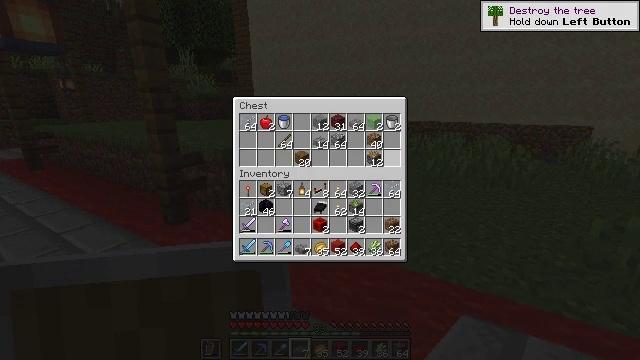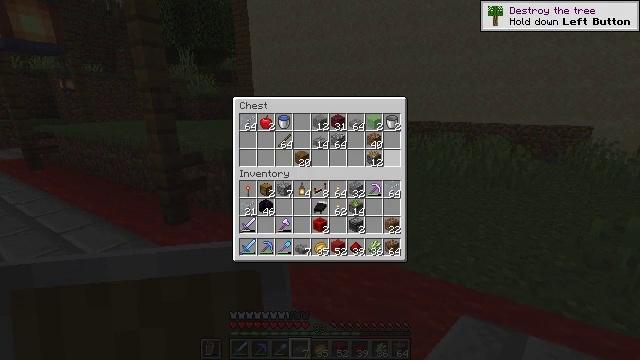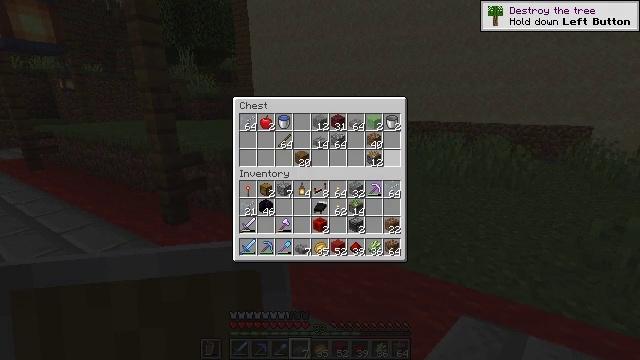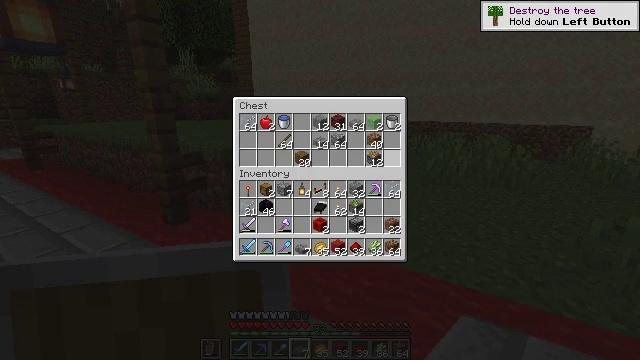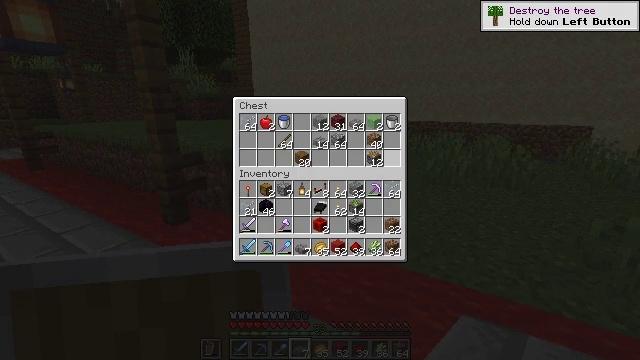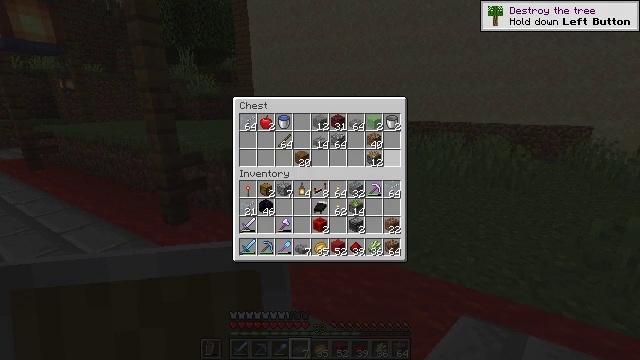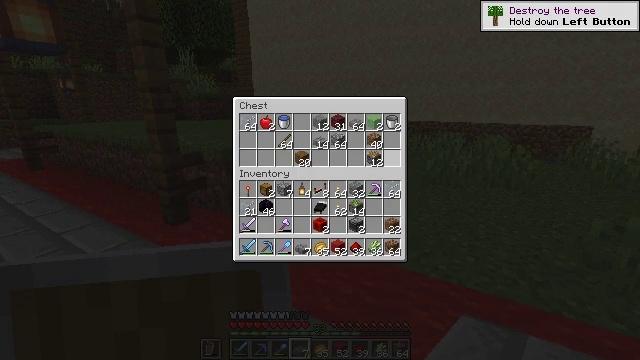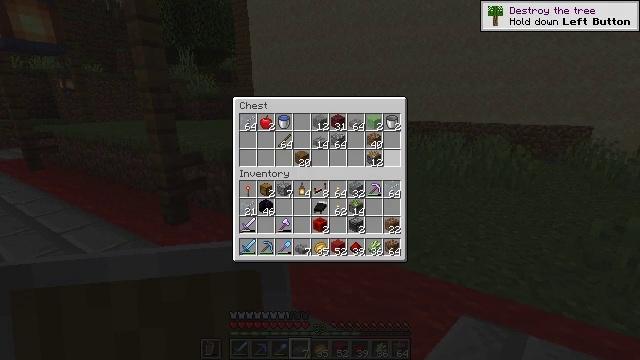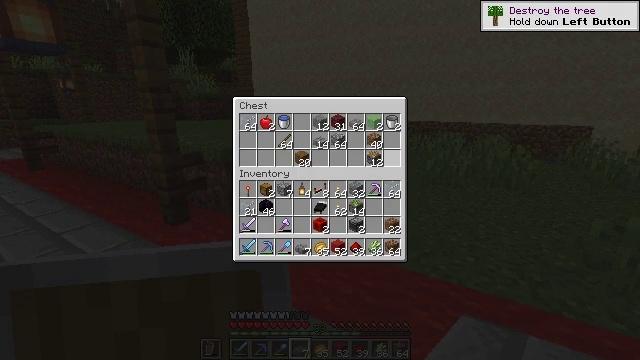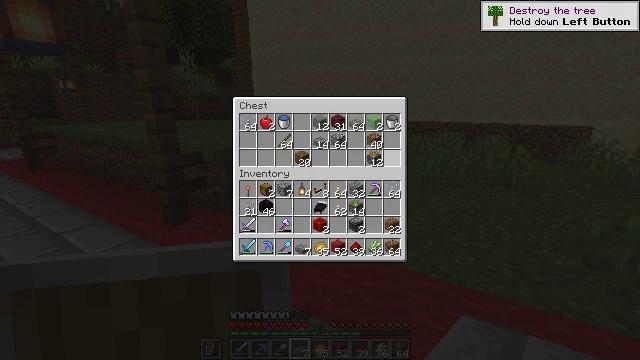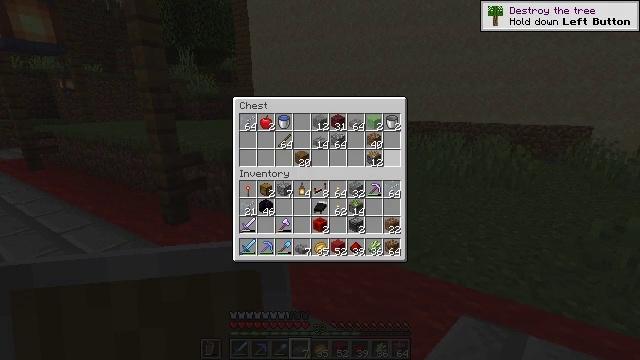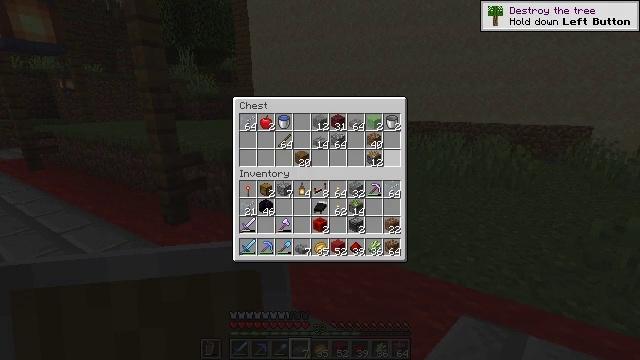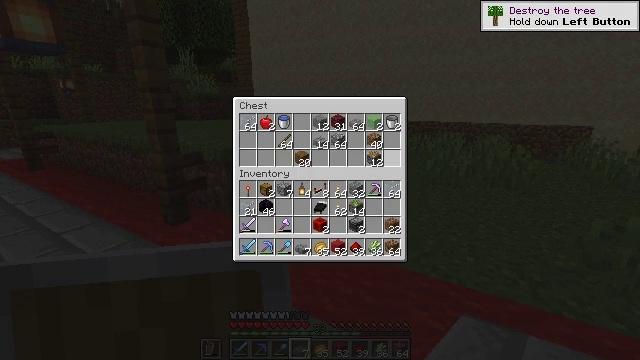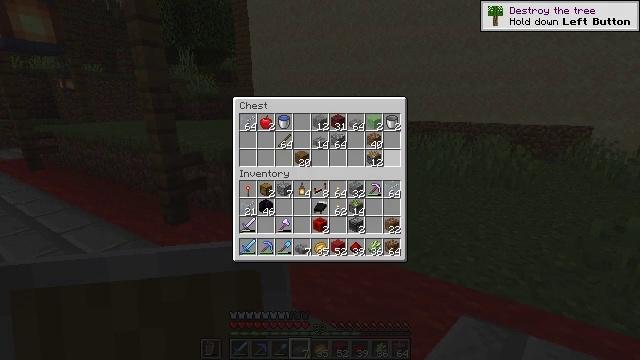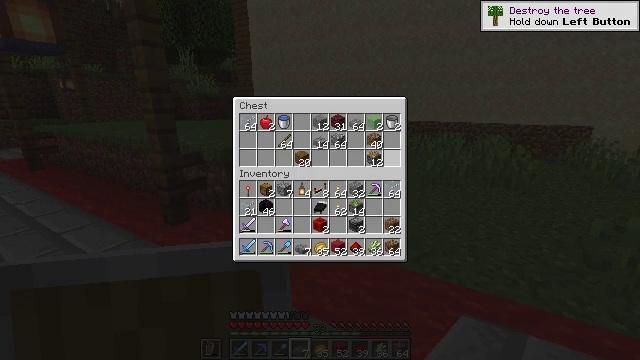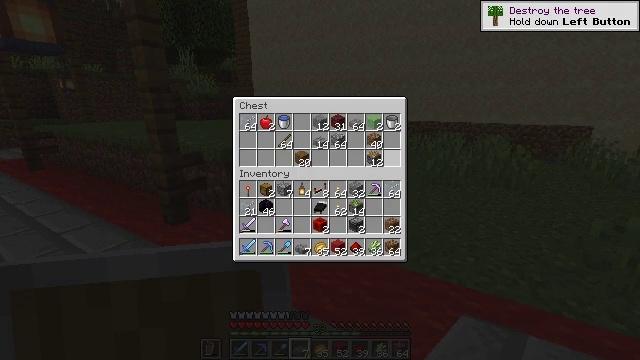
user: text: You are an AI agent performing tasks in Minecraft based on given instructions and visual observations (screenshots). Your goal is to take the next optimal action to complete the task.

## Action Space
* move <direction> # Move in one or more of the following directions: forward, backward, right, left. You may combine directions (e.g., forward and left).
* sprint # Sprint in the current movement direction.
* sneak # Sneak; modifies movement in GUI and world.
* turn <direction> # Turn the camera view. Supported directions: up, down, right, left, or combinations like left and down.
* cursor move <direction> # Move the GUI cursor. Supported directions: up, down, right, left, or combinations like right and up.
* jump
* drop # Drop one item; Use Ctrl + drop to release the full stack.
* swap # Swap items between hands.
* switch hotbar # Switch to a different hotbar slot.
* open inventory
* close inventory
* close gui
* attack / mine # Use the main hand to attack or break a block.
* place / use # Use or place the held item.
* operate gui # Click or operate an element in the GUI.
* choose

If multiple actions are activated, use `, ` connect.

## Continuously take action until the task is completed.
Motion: motion action
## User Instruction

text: Make a spruce fence with spruce planks and sticks.
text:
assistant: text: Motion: no_op
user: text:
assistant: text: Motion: no_op
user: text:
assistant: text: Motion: no_op
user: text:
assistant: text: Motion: no_op
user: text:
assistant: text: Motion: no_op
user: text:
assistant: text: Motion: no_op
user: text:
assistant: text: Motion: no_op
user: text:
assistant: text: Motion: no_op
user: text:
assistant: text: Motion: no_op
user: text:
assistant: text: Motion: no_op
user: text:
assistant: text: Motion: no_op
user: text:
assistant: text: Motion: no_op
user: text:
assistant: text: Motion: no_op
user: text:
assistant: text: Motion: no_op
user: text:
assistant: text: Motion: no_op
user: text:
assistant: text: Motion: no_op
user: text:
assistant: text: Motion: no_op
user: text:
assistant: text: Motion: no_op
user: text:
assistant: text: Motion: no_op
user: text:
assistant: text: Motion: no_op
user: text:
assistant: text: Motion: no_op
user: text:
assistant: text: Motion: no_op
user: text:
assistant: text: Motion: no_op
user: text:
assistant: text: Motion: no_op
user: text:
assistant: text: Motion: no_op
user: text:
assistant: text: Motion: no_op
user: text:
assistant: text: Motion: no_op
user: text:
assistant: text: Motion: no_op
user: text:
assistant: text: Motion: no_op
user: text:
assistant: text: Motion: no_op